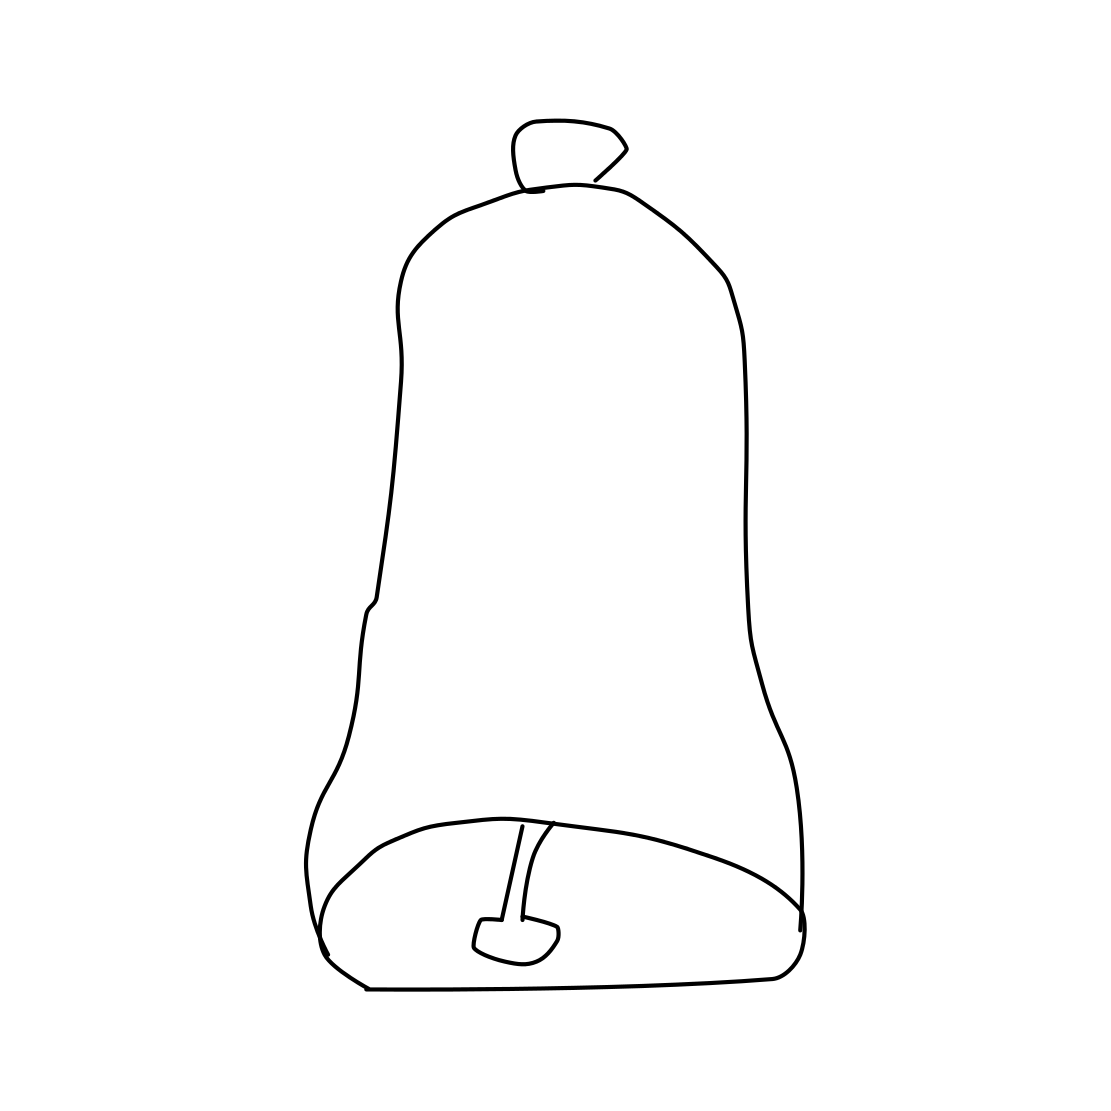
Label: bell